Question: In previous versions of Visual Studio I remember I saw the error code/number in the Error List View. I may have that confused with C++ though. To see the actual compile error number I need to save and compile the project and then check the Output-window.
It's nothing but a convenience to see the actual error number at once and it makes it easier to do a Google search for it. Below is a screenshot of <URL>.

PS: likewise, it would be great if hitting F1 in that same window would bring me to the error description page on MSDN as opposed to the useless "how to use the Error Window" page.
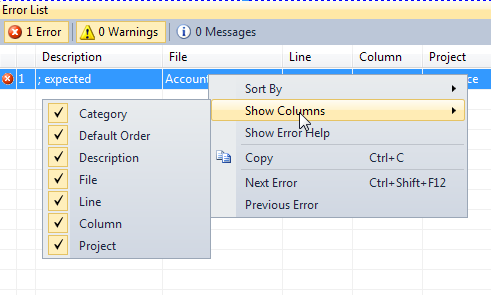
Answer: I am afraid you can't see the information in the "Error List" window. What you can do is to open "Output" windows (you find it in "View" menu or press ,. The output will be not in the table form, but you will nevertheless see the information which you need: